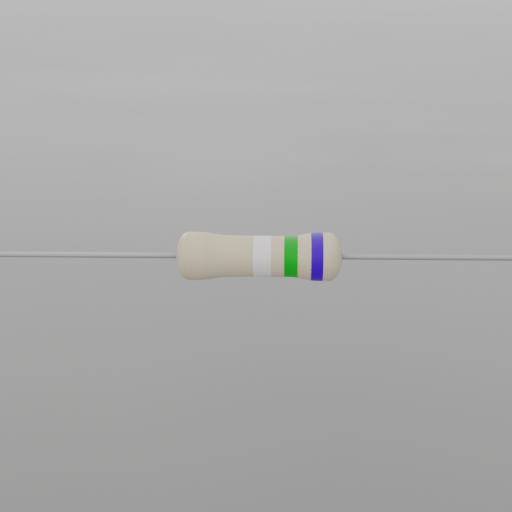
Resistor colour bands (in order): white, green, blue